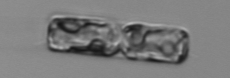
Label: Guinardia_delicatula